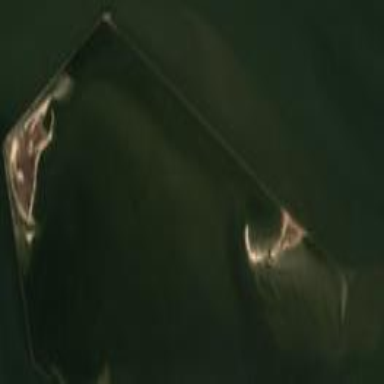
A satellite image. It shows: Breakwater structure.